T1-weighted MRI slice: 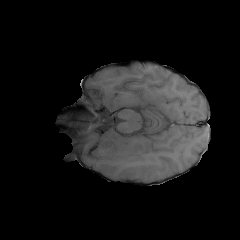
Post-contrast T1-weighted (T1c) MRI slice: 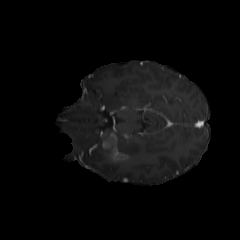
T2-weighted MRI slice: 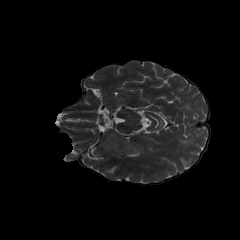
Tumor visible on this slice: yes